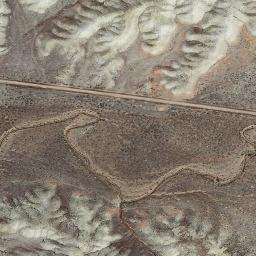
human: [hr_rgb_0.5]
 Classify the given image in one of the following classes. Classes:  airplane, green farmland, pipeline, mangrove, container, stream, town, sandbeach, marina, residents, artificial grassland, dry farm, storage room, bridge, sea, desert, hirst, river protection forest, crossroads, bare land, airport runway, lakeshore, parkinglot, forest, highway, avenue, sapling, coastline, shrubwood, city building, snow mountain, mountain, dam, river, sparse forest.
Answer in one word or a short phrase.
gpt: mountain